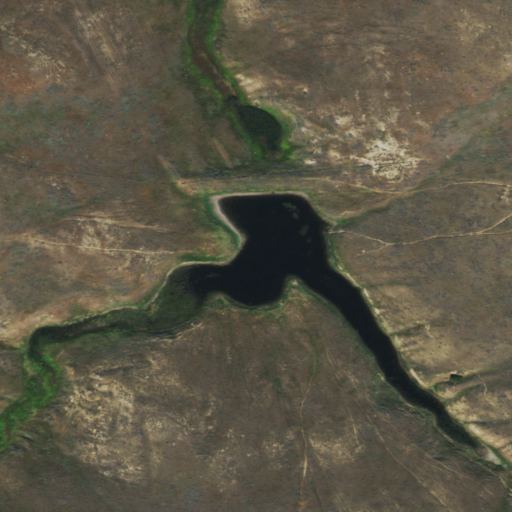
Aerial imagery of valley in Wyoming named East Fork Griffith Draw containing shrub, woody wetlands, and grassland